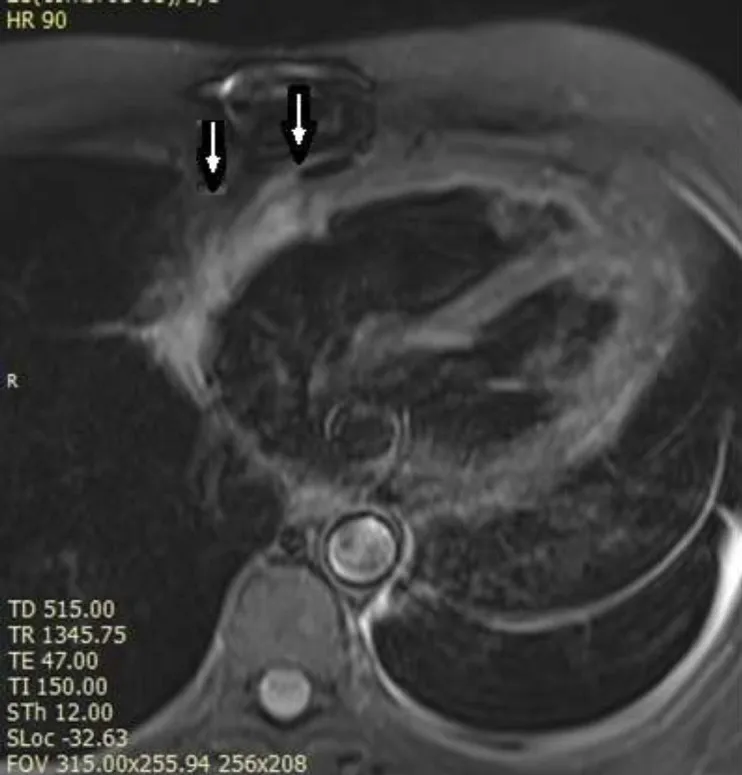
T2 Weighted STIR image shows high signal intensity mass at lateral part of RA wall (white arrows).
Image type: radiology (mri)